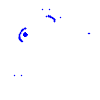
Particle: electron